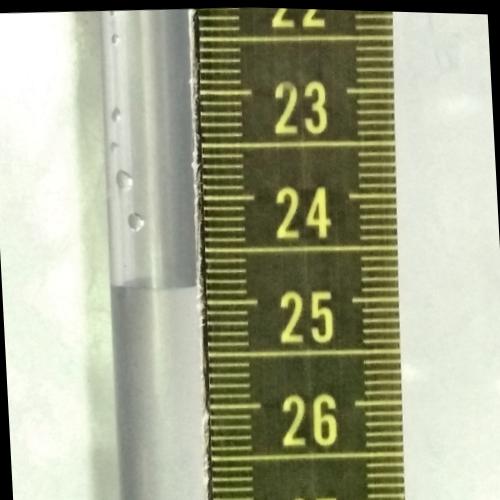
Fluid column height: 24.9 cm